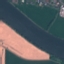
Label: River